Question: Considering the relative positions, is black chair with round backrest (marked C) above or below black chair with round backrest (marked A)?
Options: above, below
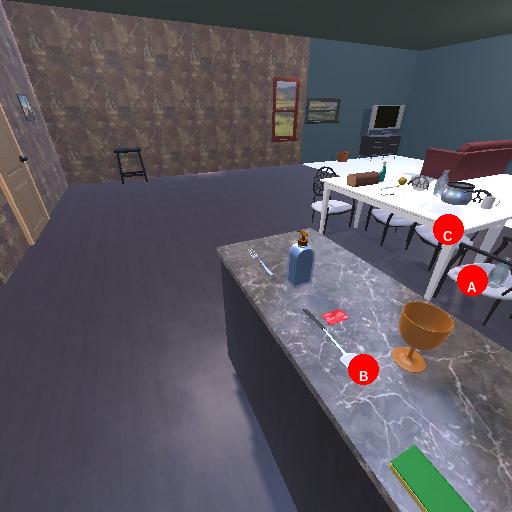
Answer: above